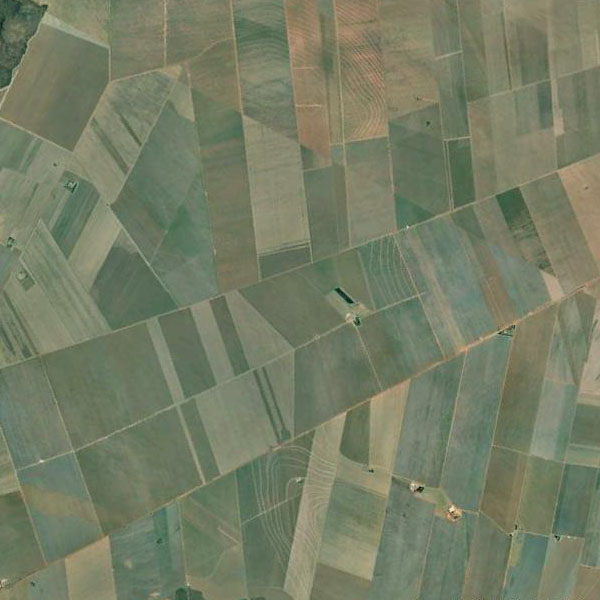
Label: Farmland